Aerial crown-view tile of a tropical tree (Barro Colorado Island, Panama), acquired 20250217:
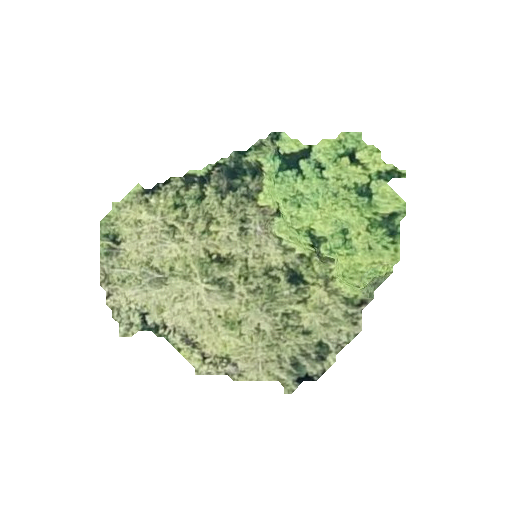
Species: Quararibea stenophylla
GBIF accepted scientific name: Quararibea stenophylla
Crown area: 82.605 m²